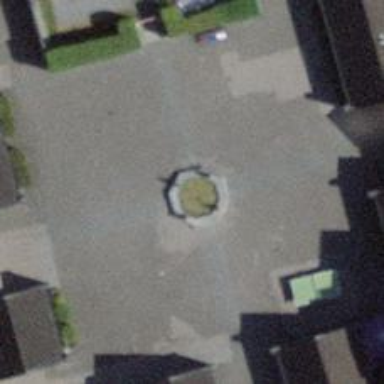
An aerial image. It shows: Beautiful fountain.